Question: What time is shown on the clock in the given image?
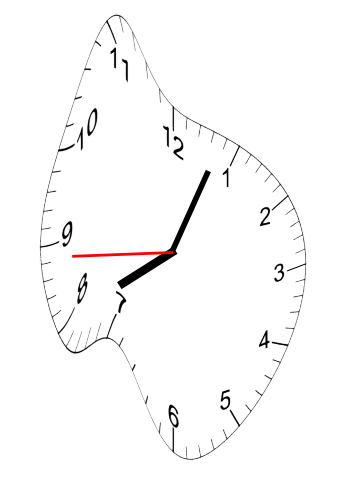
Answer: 08:03:44